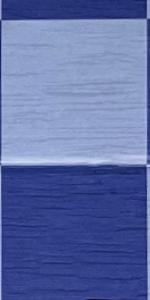
Label: Empty